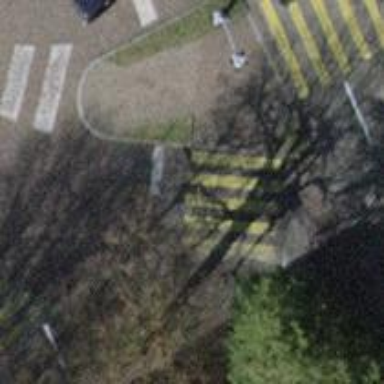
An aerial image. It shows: Zebra crossing with traffic signals. The crossing is marked by traffic lights.